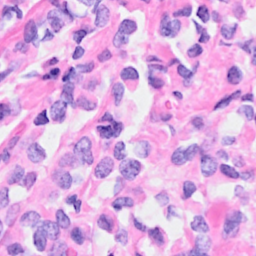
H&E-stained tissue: Breast